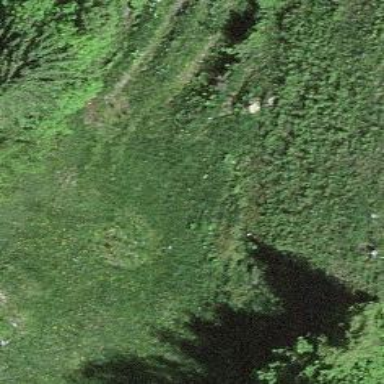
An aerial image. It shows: Row of trees in natural setting.